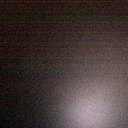
Screen state: off